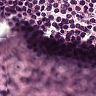
Metastatic tissue present: no